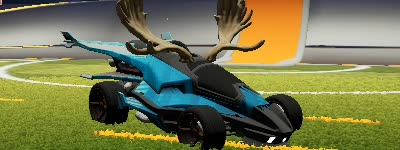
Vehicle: aftershock